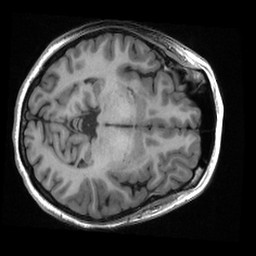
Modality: T1w
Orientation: axial
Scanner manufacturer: ge
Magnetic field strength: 3 T
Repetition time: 0.007684 s
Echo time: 0.002936 s